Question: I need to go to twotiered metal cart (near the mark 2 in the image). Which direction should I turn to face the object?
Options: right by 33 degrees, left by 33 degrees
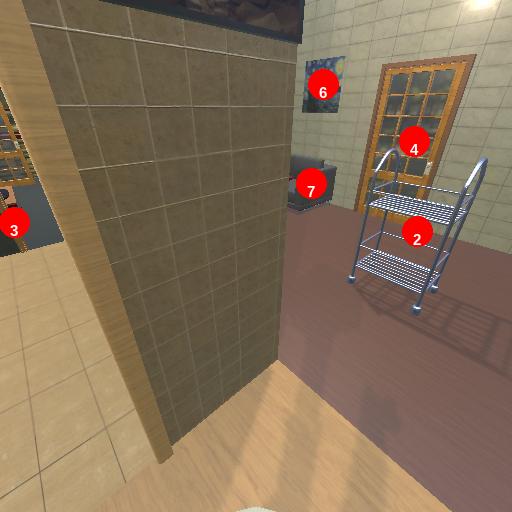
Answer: right by 33 degrees